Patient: sex M, age 72
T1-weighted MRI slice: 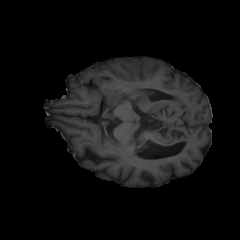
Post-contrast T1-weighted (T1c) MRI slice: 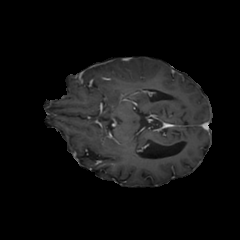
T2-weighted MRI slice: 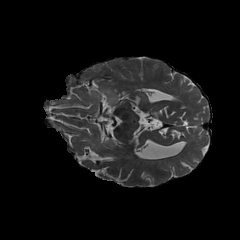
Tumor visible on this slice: yes
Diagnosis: Glioblastoma, IDH-wildtype
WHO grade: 4